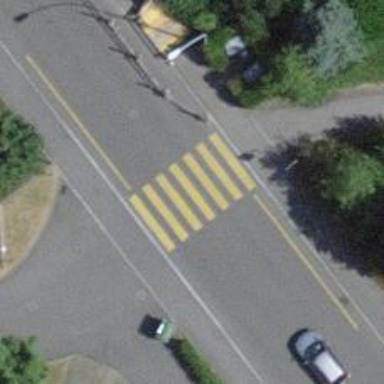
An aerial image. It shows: Uncontrolled zebra crossing with notable zebra markings.